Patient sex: M
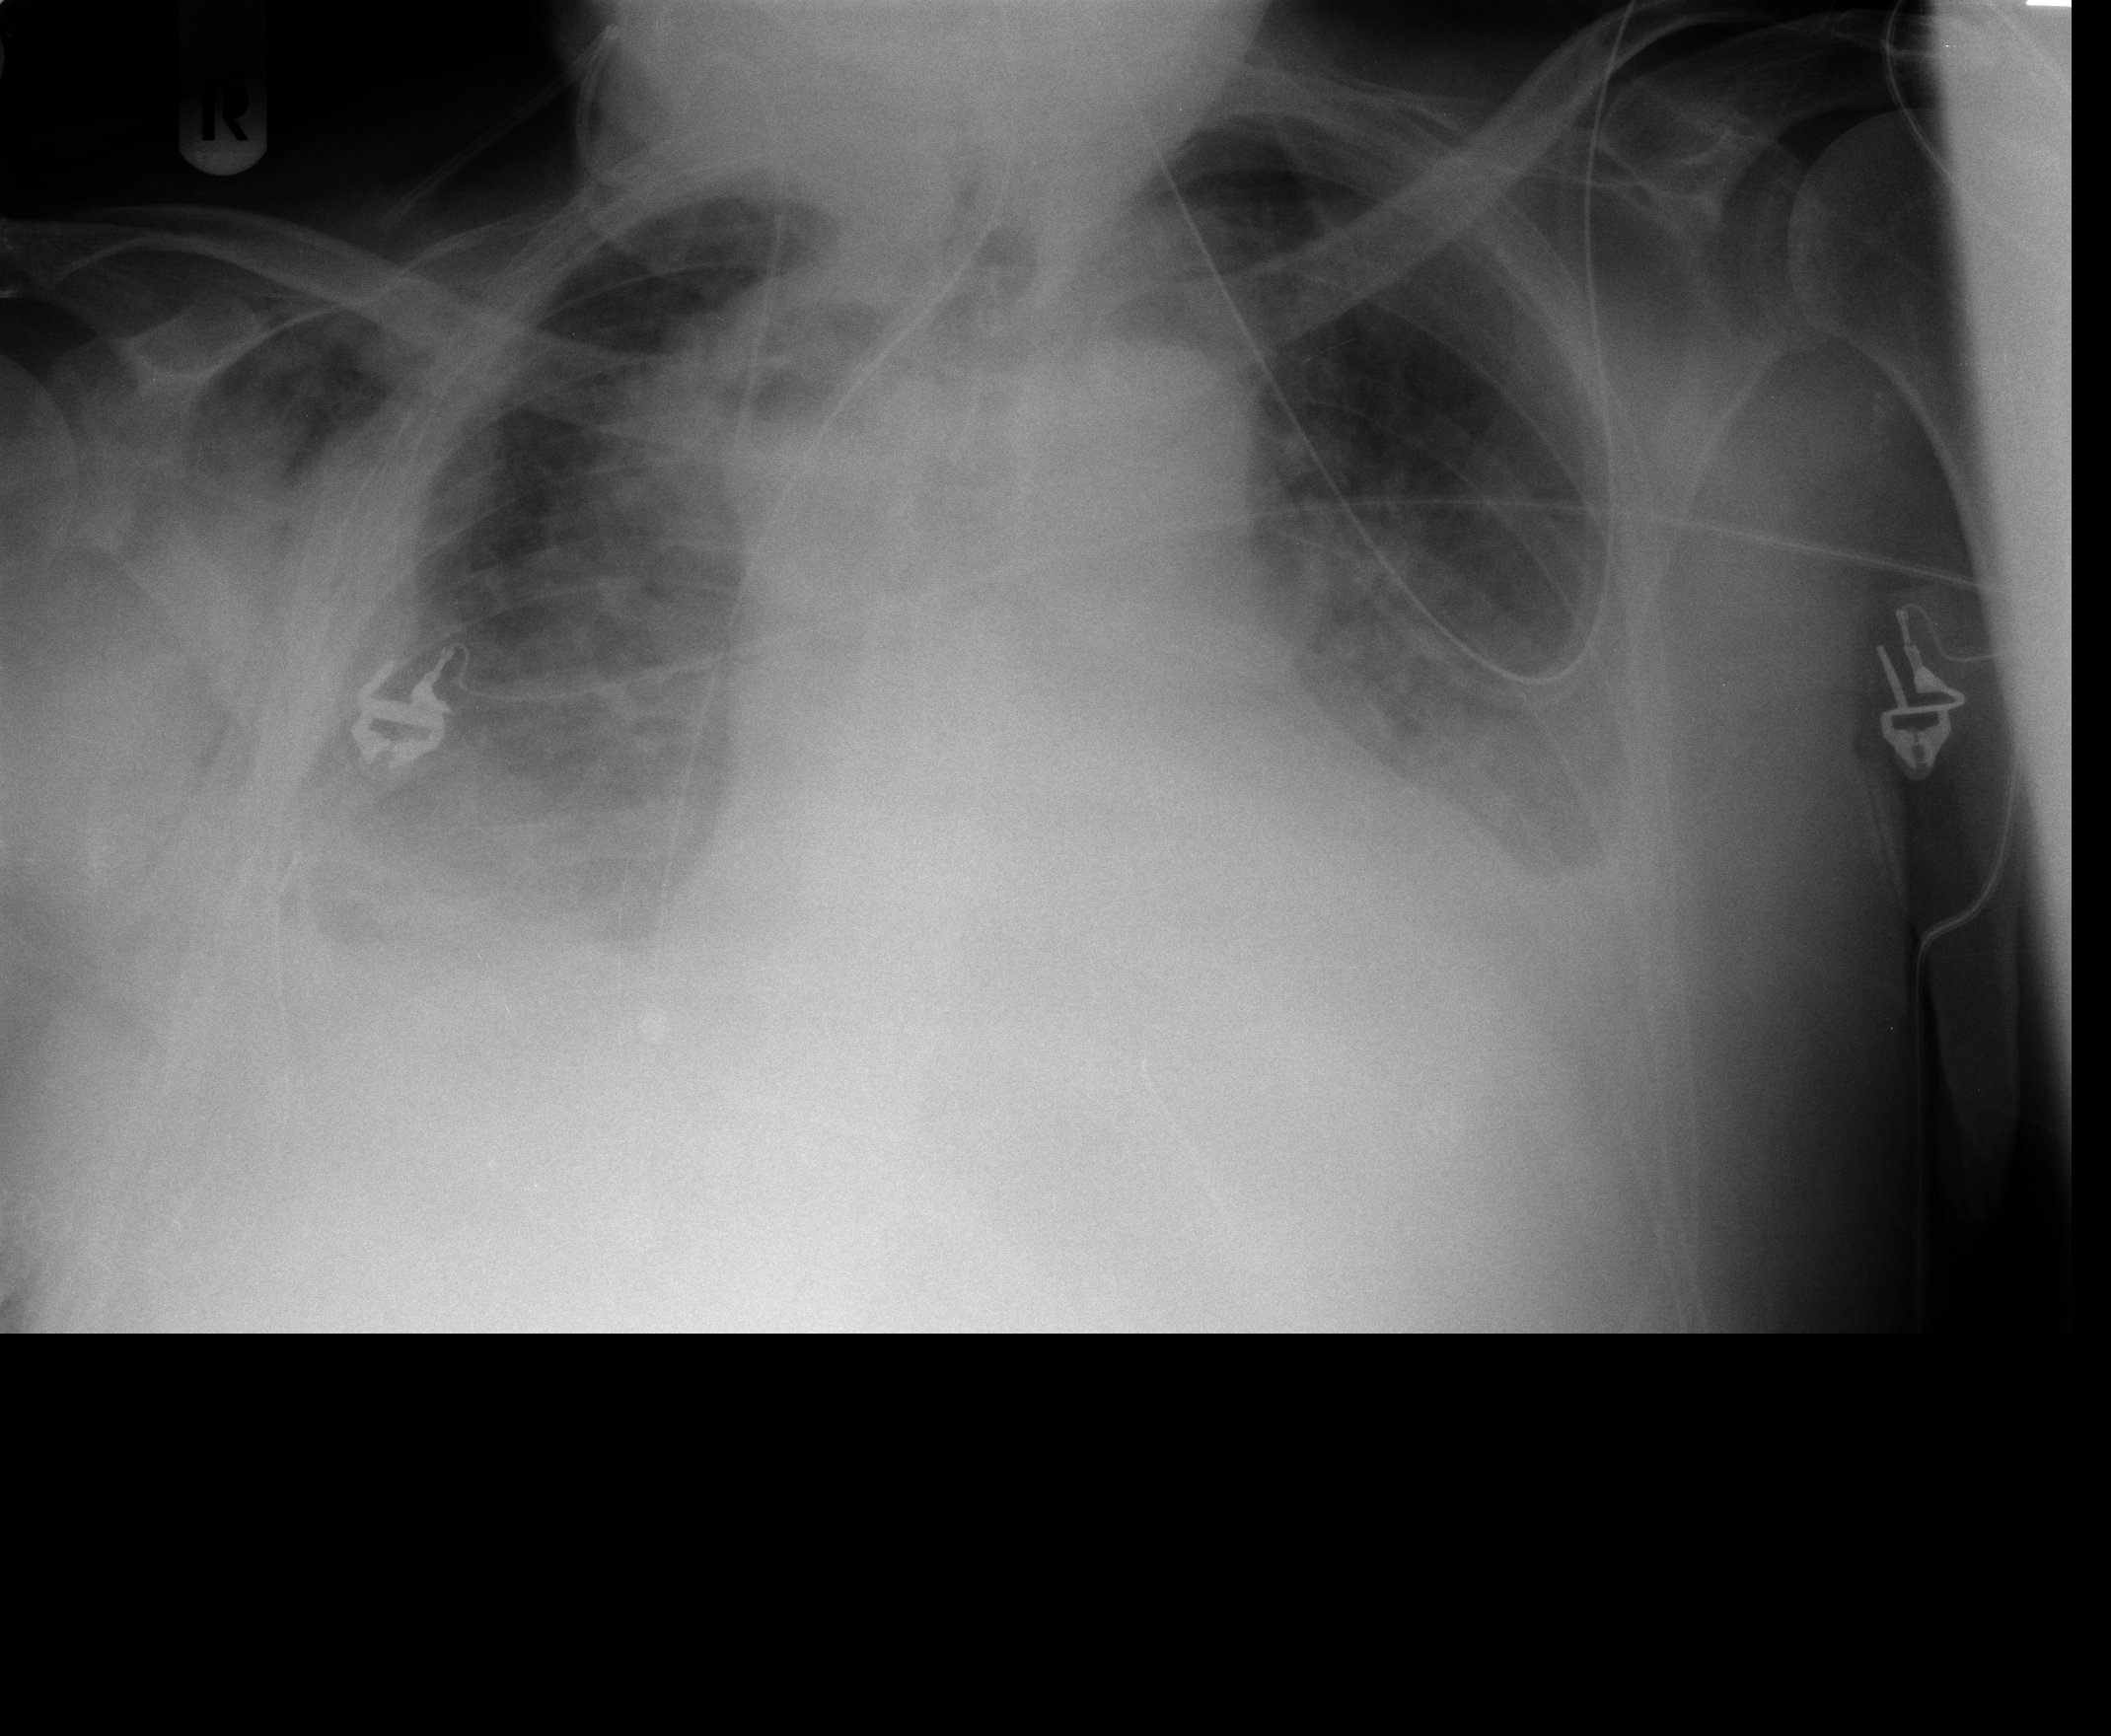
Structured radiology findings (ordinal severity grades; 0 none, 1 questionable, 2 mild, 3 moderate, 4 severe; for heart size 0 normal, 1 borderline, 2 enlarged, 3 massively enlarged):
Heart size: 1
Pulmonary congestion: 2
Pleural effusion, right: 2
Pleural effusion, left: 3
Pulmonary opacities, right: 2
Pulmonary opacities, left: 1
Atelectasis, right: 3
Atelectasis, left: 2